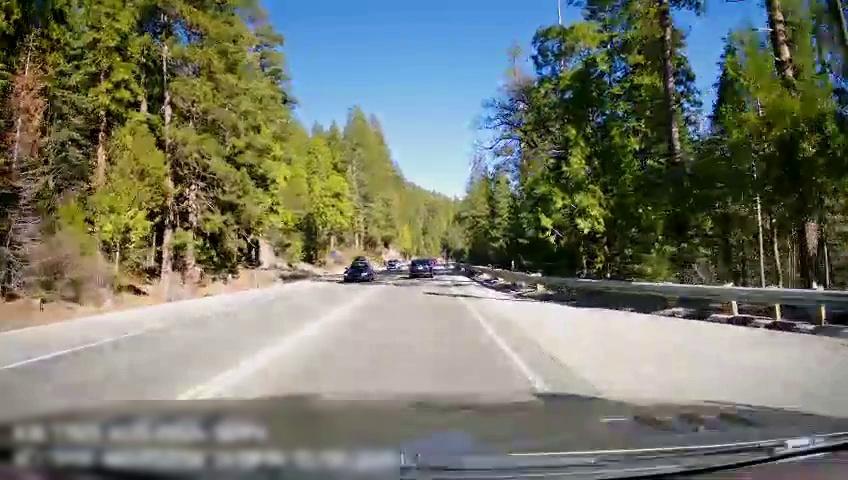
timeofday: Day
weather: Sunny
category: Drivable Space
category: Vehicles | Car
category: Vehicles | Car
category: Vehicles | SUV
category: Lanes | Opposite Lane
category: Lanes | Current Lane
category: Lanes | Opposite Lane
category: Lanes | Current Lane